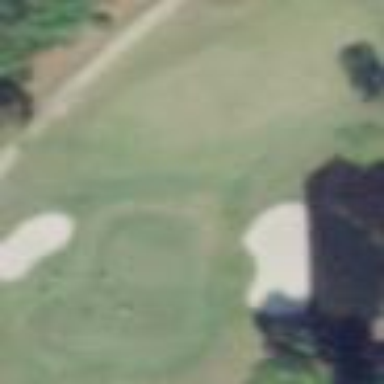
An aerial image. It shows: Golf fairway surrounded by grass.